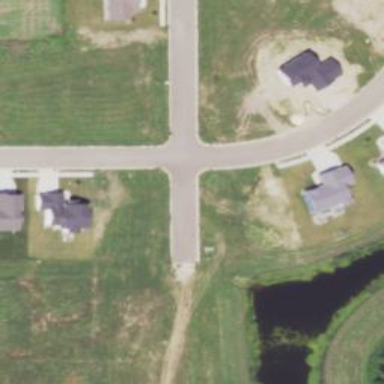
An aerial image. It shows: Residential road with asphalt surface and separate sidewalk.